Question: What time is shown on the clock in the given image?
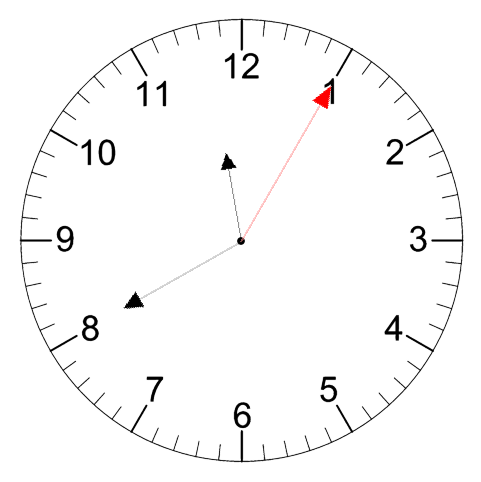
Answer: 11:40:05